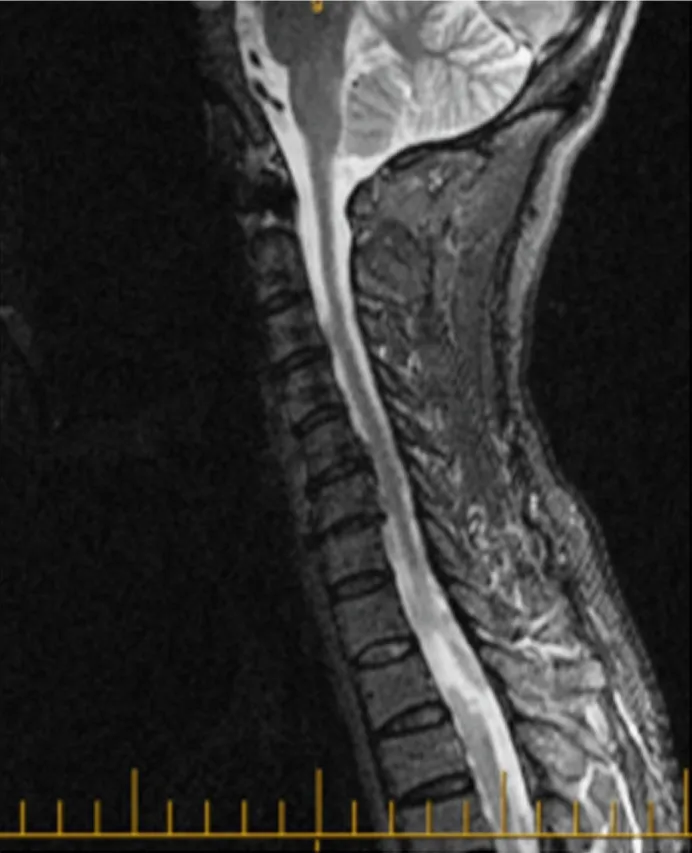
50-year-old female with hematoma from T1 to T5 measuring 0.65-cm thick and 8.9 cm in length. Improved from ASIA A to ASIA B with surgery.
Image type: radiology (mri)